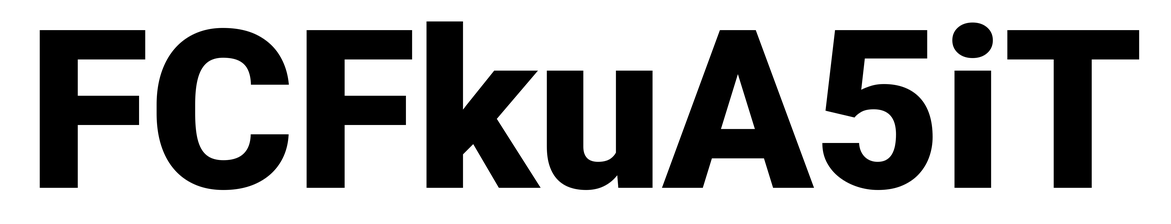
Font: Roboto_Black